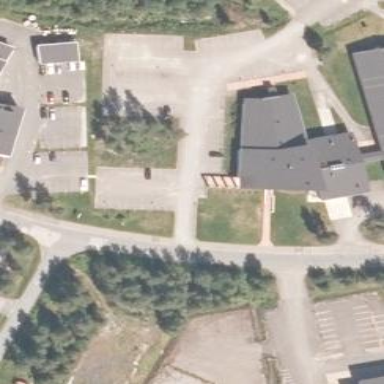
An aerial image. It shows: Parking area with asphalt surface.